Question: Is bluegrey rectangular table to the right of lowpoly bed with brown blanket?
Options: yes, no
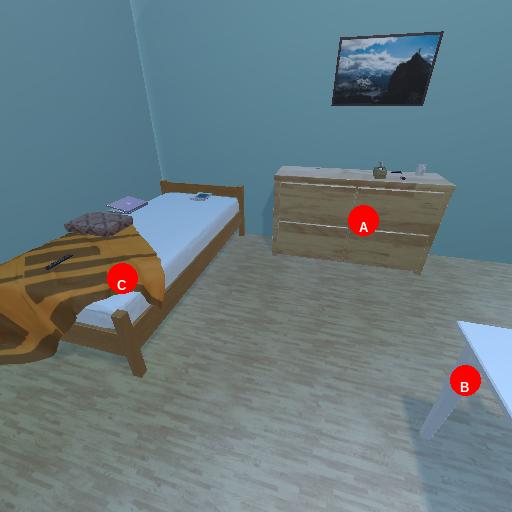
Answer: yes